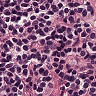
Metastatic tissue present: no